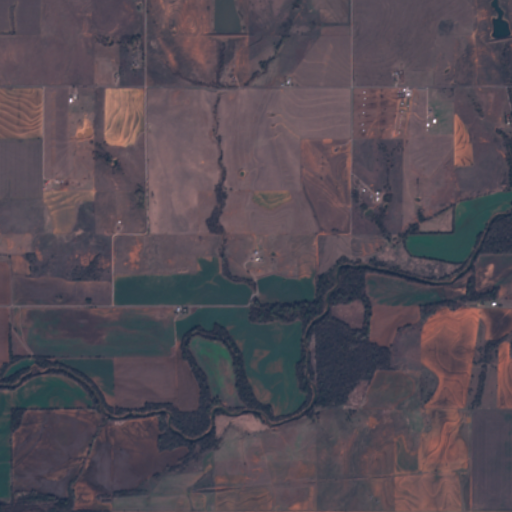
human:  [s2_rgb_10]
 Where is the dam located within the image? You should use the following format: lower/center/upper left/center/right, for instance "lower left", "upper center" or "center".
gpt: The dam is located in the upper right of the image.
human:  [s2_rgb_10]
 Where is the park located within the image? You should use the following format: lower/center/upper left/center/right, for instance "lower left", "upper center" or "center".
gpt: The park is located in the lower center of the image.
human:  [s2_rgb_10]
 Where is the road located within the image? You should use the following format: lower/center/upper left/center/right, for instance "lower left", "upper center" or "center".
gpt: There is no road in the image.